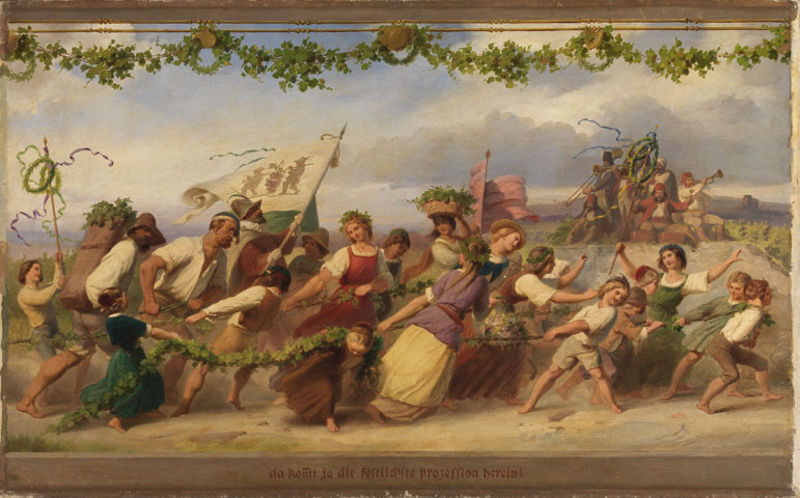
Titel: Triumph des Königs Wein, 1. Bild
Künstler: Adolf Schrödter
Standort: Karlsruhe
Institution: Staatliche Kunsthalle Karlsruhe
Schlagwörter: blue, celebration, fight, hat, men, people, red, white, women, black, dress, dresses, girls, green, woman, yellow, flowers, pink, brown, wine, flower, clouds, man, sky, hill, sand, german, summer, trees, child, grass, plants, purple, band, hats, youth, cloudy, rope, children, flag, happy, feast, festival, flags, human, party, procession, spring, waving, basket, arms, ivy, leaves, music, wreath, inscription, legs, fair, leaf, play, horn, desert, mexico, kids, humans, staff, celebrate, trumpet, boys, text, vine, vines, banner, sticks, celebrating, game, bare feet, harvest, greenery, bag, en, bear, games, maidens, fun, pulling, hispanic, pull, shirts, staffs, cky, wreaths, garlands, tag, youthž, tug of war, fesitval, bar feet, liana, tug